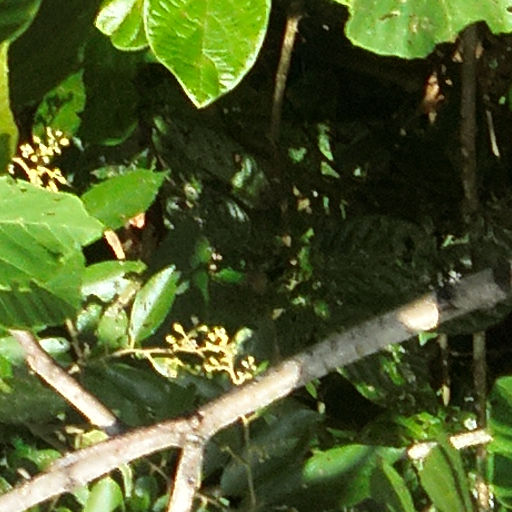
Species: Ochroma pyramidale
GBIF accepted scientific name: Ochroma pyramidale
Crown area (m\u00b2): 94.498